Question: This has to be simple and I am just missing it. I am trying to run a stored procedure like this;
'''
DELIMITER $$
DROP PROCEDURE IF EXISTS Testing$$
CREATE PROCEDURE 'Testing'(out d varchar(10))
BEGIN
select @v1 = 'Value 1';
select @v2 = 'Value 2';
select @v3 = 'Value 3';
set d = @v1;
END$$
DELIMITER ;
call Testing(@d);
select d;
'''
The problem is that when runs it returns

This makes no sense to me. Sorry for the simple question trying to convert a MS SQL DB to MySQL.
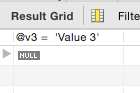
Answer: As i have tested @d is not any variable in your code which you have used to take output value from procedure.
but your last inside procedure is working as an output to console.
as you can see output is null but the column name is not output of the procedure in your output window.
Hope it is cleared.